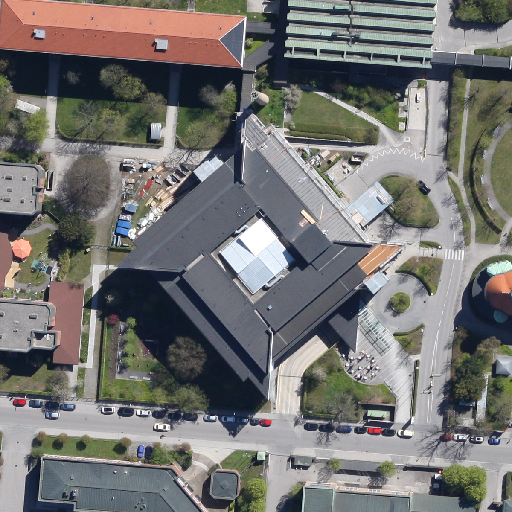
Referring expression: car